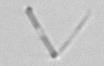
Label: Nanoneis